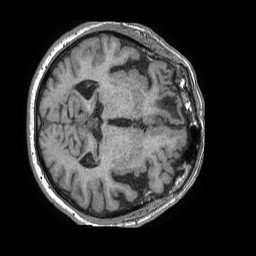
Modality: T1w
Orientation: axial
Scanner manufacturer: philips
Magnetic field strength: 1.5 T
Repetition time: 0.007638 s
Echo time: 0.003472 s